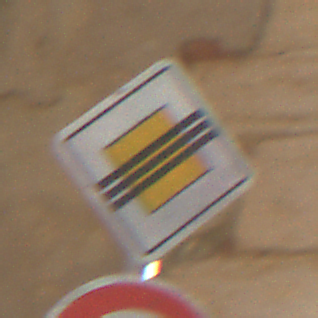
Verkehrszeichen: EndeVorfahrtsstrasse
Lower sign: Geschwindigkeit50
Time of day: Midday
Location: Outdoor (Urban)
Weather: Clear
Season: NotSpecified
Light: Natural